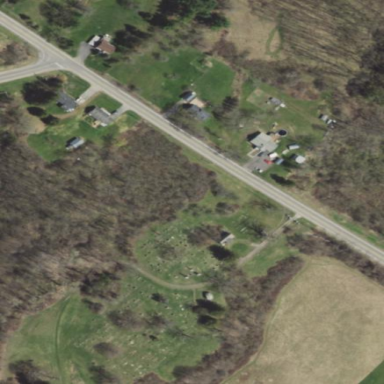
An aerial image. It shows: Cemetery.